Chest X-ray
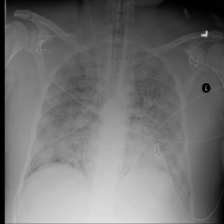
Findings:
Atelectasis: negative
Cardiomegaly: negative
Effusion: negative
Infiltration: negative
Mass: negative
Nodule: negative
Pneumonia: negative
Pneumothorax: negative
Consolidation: negative
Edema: negative
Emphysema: negative
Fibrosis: negative
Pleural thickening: negative
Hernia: negative